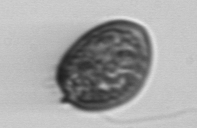
Label: Prorocentrum